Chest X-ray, PA view. Patient: 71 years old, sex F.
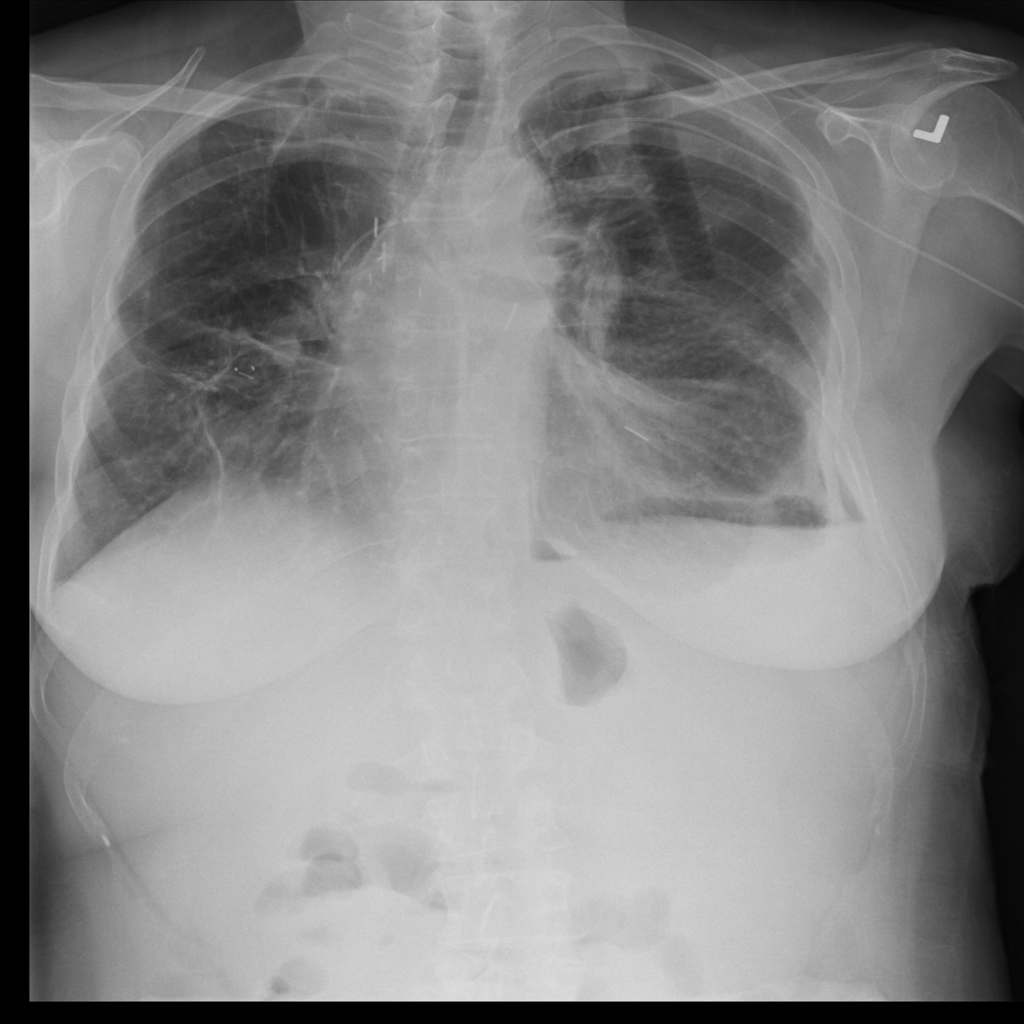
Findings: Effusion, Pneumothorax